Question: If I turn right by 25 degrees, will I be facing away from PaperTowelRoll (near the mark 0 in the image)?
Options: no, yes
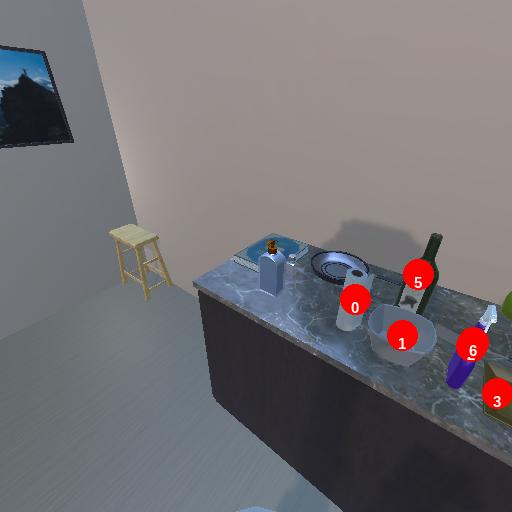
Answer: no